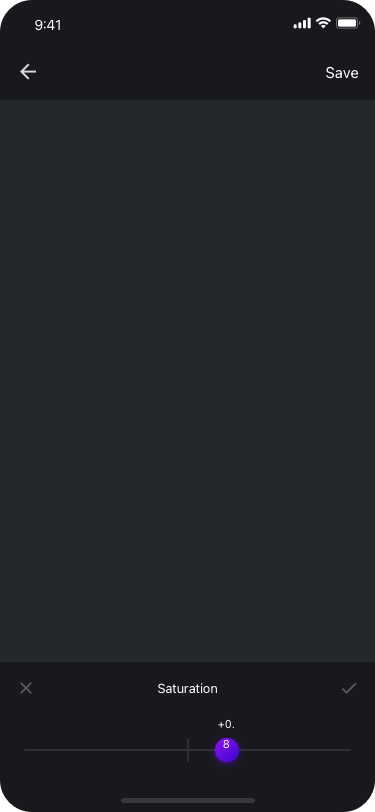
Text in this UI design:
Saturation
+0.8
Save